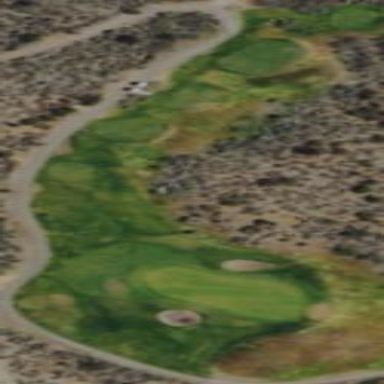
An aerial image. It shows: Area of rough grass used for golf.